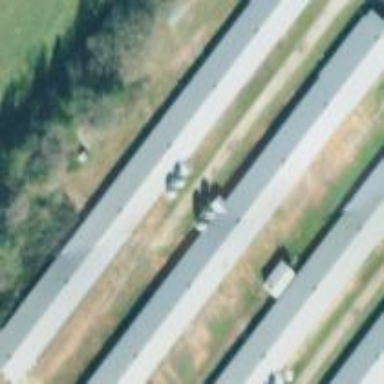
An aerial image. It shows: Poultry house.